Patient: sex M, age 51
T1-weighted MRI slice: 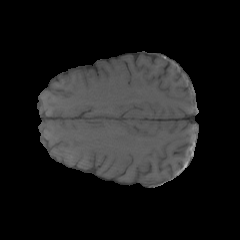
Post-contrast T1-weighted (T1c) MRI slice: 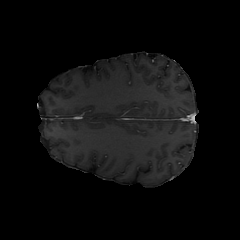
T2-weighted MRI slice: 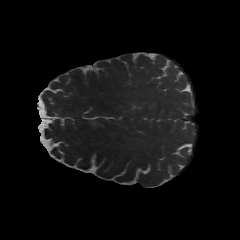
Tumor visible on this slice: yes
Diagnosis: Glioblastoma, IDH-wildtype
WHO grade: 4